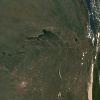
Label: land